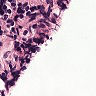
Metastatic tissue present: no